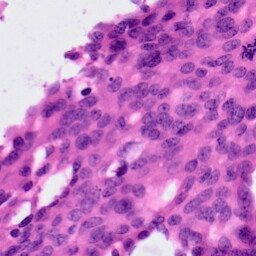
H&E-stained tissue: Ovarian